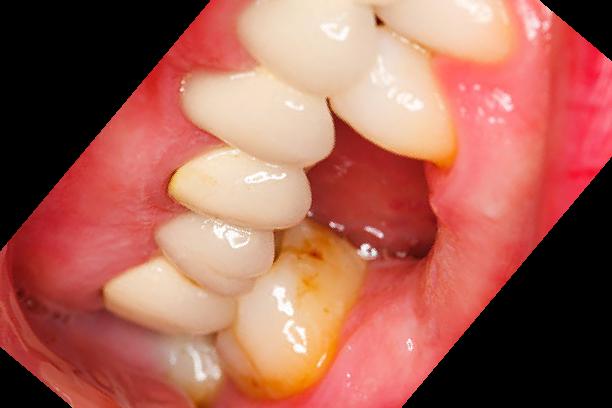
Condition: Gingivitis